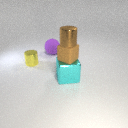
small yellow metal cylinder behind large cyan metal cube